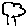
Label: tree